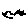
Label: bird